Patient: sex M, age 75
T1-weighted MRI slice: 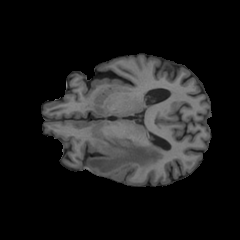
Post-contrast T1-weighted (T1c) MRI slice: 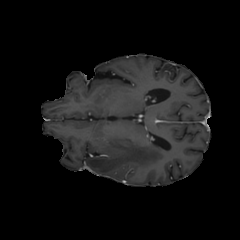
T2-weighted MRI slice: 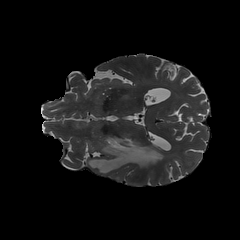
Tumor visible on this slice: yes
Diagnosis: Glioblastoma, IDH-wildtype
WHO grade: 4